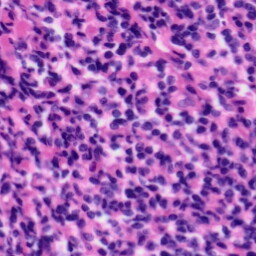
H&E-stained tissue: Tonsil